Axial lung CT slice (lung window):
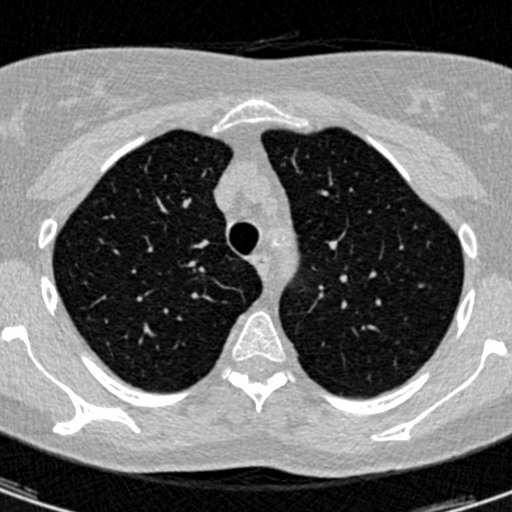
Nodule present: no